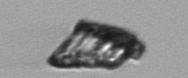
Label: Delphineis